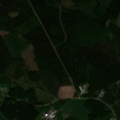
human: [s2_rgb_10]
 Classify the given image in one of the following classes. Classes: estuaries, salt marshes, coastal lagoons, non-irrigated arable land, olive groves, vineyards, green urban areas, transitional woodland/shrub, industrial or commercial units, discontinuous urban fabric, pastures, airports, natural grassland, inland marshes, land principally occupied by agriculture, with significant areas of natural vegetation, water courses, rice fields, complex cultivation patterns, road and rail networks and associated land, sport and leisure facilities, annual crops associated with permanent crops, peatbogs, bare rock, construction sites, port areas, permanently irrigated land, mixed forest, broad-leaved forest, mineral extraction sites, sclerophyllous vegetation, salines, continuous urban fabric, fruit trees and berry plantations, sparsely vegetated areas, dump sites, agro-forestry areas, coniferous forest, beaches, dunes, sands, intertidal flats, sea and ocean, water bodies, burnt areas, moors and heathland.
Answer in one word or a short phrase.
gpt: non-irrigated arable land, broad-leaved forest, coniferous forest, mixed forest